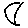
Label: moon